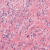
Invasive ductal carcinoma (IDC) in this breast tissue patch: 1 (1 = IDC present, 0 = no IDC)